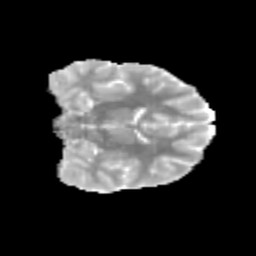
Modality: MD
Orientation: coronal
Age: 13
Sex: male
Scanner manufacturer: siemens
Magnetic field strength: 3 T
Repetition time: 3.8 s
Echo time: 0.07 s